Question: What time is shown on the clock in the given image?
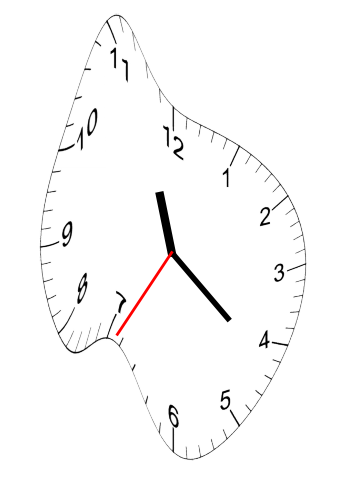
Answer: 11:21:35